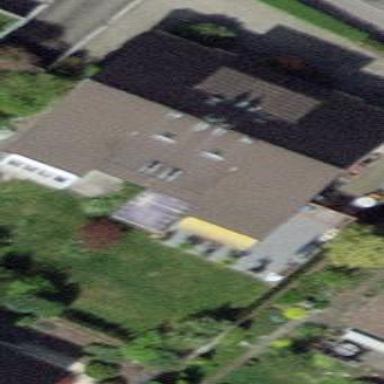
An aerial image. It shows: Semi-detached house.